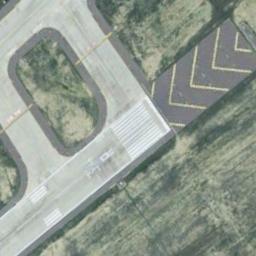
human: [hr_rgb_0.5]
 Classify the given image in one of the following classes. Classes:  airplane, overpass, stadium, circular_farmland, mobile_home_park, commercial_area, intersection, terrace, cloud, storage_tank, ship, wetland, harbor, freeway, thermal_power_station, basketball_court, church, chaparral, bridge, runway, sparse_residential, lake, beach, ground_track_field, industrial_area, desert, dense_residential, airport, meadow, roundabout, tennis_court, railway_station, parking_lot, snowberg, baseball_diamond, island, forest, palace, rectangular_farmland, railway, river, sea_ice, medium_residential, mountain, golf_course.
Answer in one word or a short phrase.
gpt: runway